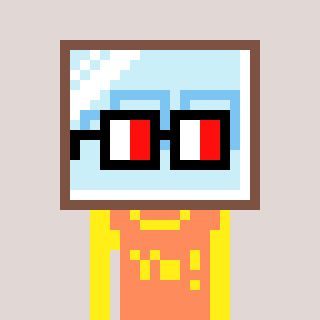
a pixel art character with square glasses with black frames and red eyes, a mirror-shaped head and a peachy-colored body on a warm background